Interaction volume radius: 5 \u00c5
Interaction volume height: 10 \u00c5
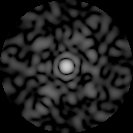
Disorder parameter: 0.9012